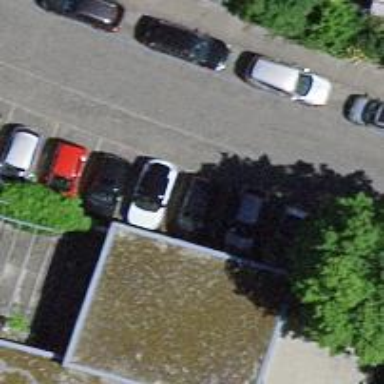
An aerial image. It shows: Street-side parking area.